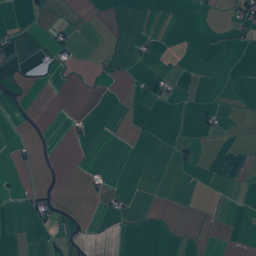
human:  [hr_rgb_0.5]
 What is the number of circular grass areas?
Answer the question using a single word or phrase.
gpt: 0

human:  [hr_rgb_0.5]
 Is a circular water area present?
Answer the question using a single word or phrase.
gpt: no

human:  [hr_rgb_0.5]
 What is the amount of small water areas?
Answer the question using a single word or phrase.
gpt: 7

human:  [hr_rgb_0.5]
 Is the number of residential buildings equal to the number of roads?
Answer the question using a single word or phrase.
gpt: no

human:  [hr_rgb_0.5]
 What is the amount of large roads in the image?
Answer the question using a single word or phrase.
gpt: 0

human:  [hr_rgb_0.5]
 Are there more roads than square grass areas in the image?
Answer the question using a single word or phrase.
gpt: yes

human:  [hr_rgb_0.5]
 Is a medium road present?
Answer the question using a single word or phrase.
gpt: no

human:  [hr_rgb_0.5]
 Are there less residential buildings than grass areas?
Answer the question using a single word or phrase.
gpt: no

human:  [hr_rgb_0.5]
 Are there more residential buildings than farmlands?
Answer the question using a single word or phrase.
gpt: yes

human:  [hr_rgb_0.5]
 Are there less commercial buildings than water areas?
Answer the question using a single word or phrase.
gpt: yes

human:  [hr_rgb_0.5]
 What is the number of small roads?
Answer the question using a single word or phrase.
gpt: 48

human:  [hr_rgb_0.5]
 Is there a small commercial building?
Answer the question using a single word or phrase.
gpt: yes

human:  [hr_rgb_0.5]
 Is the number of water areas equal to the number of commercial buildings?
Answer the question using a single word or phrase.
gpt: no

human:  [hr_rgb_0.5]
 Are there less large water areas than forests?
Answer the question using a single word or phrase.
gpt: yes

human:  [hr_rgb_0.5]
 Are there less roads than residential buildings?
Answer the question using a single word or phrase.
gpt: yes

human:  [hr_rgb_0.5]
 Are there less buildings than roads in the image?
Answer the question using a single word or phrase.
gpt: no

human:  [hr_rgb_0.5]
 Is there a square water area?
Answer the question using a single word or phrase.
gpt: no

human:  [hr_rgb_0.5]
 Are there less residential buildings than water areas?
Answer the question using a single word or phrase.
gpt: no

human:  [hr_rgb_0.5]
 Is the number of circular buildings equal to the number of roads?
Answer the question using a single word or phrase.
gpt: no

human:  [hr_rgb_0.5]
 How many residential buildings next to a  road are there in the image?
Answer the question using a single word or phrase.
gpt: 162

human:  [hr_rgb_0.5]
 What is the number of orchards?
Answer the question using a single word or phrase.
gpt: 5

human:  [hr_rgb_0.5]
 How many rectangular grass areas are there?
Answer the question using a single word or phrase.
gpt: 3

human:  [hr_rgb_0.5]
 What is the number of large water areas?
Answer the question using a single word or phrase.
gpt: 7

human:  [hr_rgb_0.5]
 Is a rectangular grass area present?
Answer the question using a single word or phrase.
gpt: yes

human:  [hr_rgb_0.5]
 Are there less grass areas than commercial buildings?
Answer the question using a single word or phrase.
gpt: no

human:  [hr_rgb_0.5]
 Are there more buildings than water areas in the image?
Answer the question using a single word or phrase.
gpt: yes

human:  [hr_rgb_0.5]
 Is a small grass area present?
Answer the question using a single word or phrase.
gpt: yes

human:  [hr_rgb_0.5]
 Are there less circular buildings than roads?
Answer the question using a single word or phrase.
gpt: yes

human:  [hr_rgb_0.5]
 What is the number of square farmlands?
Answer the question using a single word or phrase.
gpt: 0

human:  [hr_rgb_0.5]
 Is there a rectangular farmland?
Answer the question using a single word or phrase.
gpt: no

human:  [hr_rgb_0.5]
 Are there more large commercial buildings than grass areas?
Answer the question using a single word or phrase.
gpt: no

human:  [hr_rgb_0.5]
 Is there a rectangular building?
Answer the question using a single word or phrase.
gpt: yes

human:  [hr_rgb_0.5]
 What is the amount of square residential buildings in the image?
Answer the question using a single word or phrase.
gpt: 2

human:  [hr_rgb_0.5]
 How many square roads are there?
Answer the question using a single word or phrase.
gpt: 0

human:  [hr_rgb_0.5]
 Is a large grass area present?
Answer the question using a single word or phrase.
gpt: yes

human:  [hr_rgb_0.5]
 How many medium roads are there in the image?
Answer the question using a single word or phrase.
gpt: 0